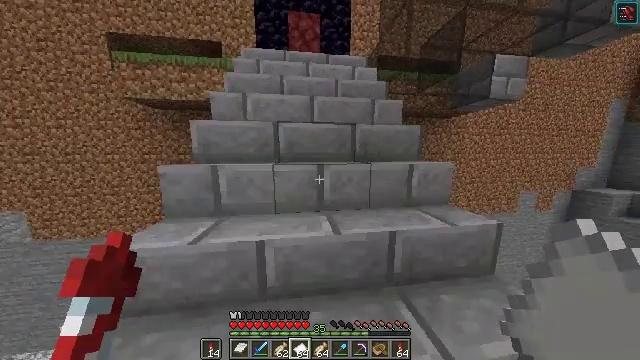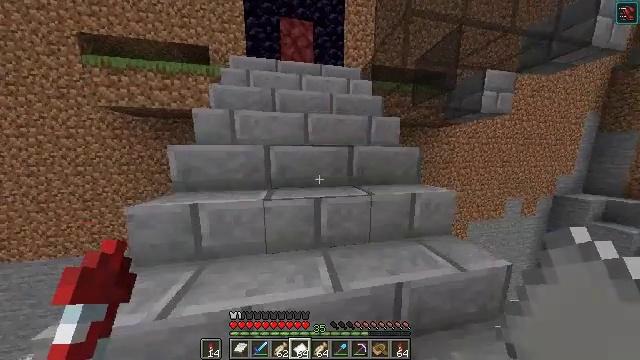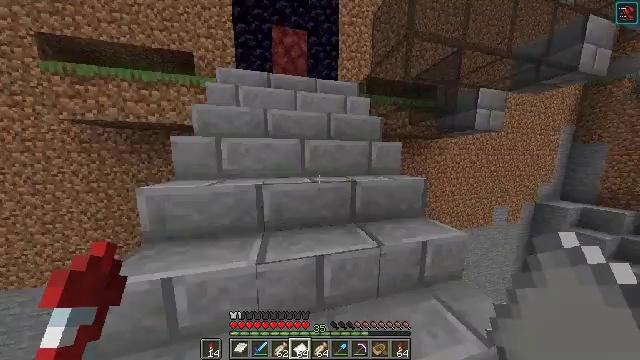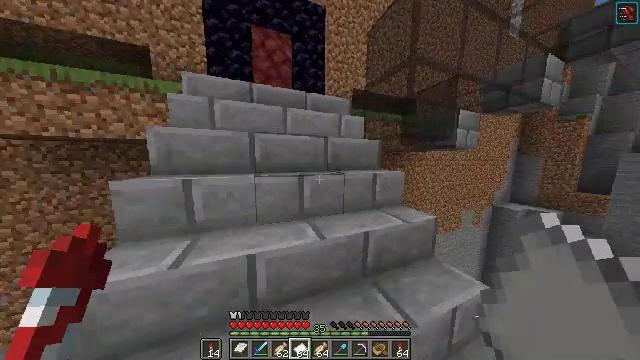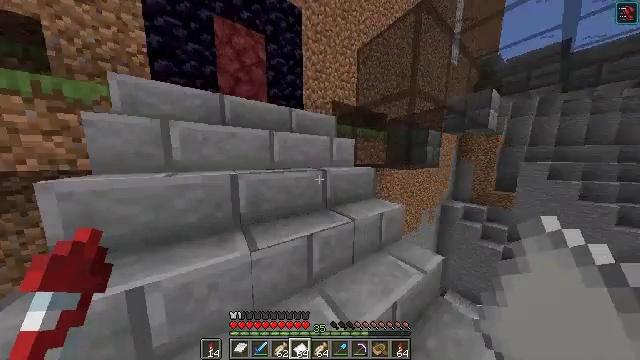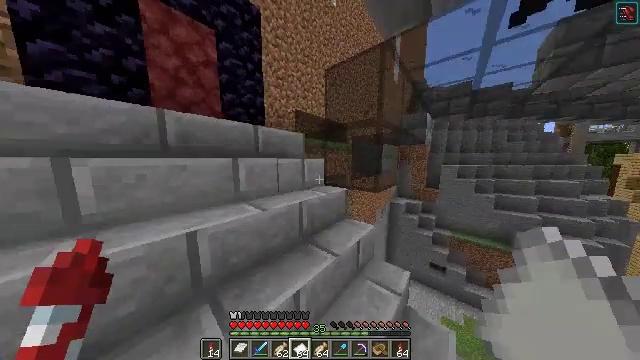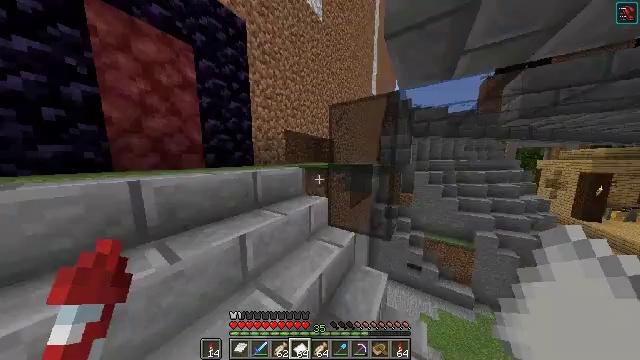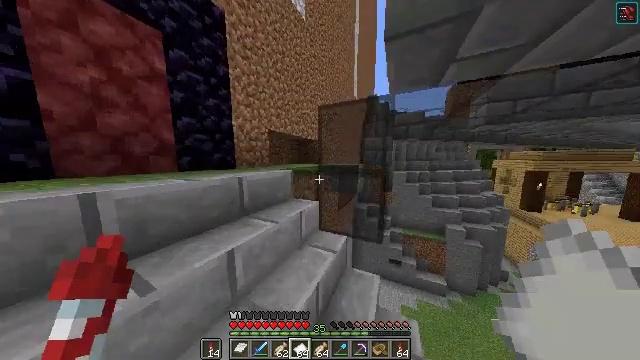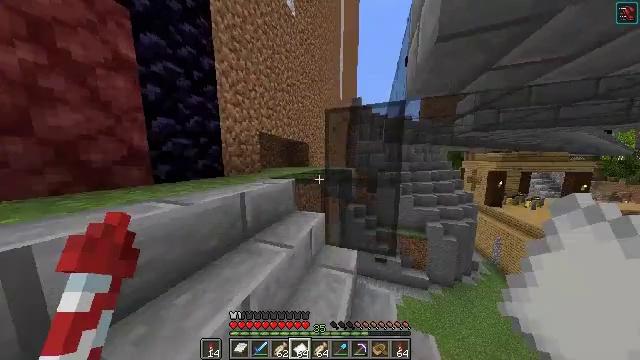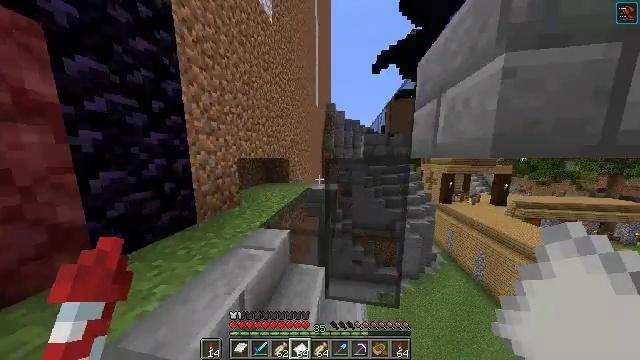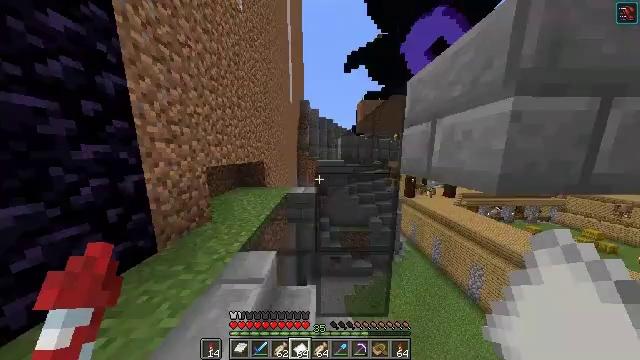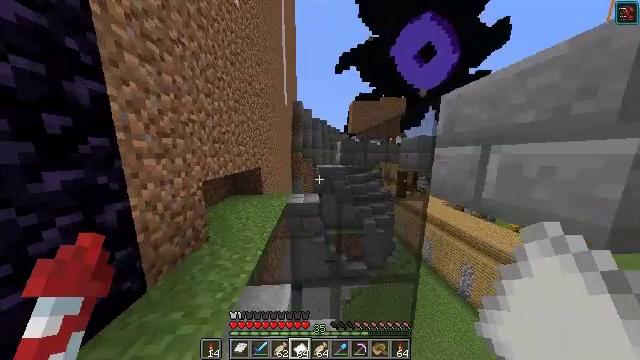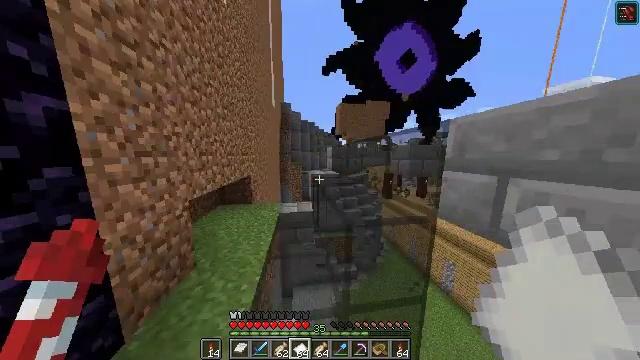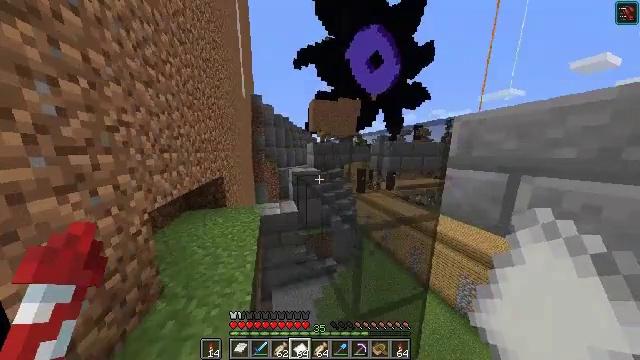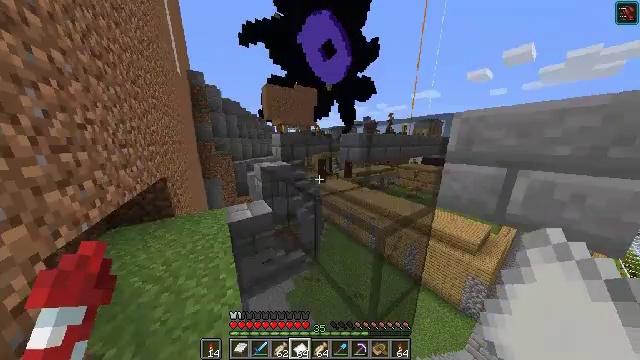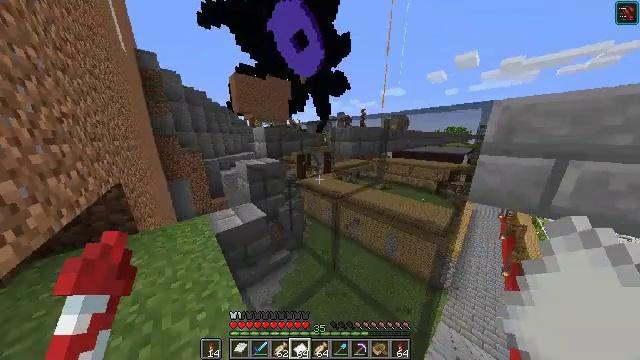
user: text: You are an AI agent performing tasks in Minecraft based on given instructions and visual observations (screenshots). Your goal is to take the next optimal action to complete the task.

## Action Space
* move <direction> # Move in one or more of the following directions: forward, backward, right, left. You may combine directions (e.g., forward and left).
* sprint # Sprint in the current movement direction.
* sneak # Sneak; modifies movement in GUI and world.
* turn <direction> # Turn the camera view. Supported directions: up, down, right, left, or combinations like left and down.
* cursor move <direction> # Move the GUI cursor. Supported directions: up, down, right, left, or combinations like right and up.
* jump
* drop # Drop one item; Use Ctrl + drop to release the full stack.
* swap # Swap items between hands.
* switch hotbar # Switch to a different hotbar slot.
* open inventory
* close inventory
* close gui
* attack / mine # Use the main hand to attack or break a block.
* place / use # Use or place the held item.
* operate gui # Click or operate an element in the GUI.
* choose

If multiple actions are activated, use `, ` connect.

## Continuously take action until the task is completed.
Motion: motion action
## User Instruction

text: Combine paper and a compass on a crafting table to craft a map.
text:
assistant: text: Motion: move forward and move left, turn right
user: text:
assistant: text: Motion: move forward and move left, turn right
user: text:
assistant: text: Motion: move forward and move left, turn right
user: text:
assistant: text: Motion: move forward and move left, turn right
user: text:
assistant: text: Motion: move forward and move left, turn right
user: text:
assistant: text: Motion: move forward and move left, turn right
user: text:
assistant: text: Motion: move forward and move left, turn right
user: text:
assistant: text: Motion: move forward and move left, turn right
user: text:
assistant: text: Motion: move forward and move left, turn right
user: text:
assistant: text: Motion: move forward and move left, turn right and down
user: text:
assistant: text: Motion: move forward and move left, turn right
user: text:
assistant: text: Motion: move forward and move left, turn right
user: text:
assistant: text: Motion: move forward and move left, turn right and down
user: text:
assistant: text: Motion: move forward and move left, turn right and down
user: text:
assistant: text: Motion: move forward and move left, turn right and down
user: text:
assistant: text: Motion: move forward and move left, turn right and down
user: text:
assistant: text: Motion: move forward, turn right
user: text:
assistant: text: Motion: move forward, turn right
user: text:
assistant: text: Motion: move forward, turn right, jump
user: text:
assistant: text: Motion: move forward, turn right, jump
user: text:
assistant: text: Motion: move forward, turn right
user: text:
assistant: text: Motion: move forward
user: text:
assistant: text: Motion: move forward
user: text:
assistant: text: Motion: move forward
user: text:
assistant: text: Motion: move forward, jump
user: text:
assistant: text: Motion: move forward, jump
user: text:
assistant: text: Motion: move forward, jump
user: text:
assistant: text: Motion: move forward, jump
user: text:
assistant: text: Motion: move forward, jump
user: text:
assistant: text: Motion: move forward